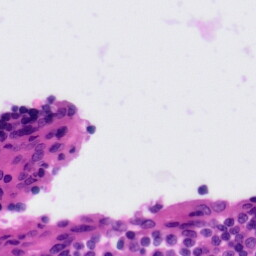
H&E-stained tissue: Tonsil